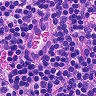
Metastatic tissue present: no